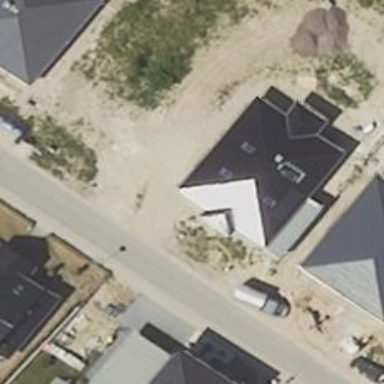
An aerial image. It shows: Simple and straightforward house.